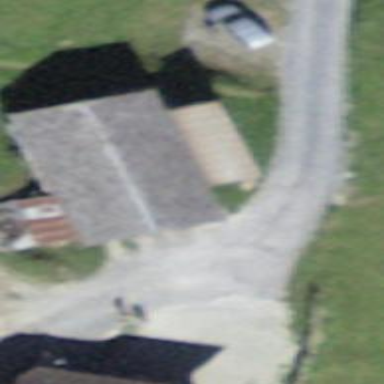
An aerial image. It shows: Garage building.